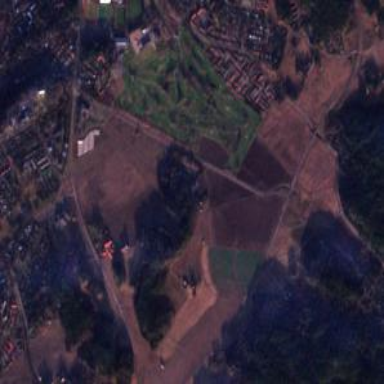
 place for golfing and leisure activities."